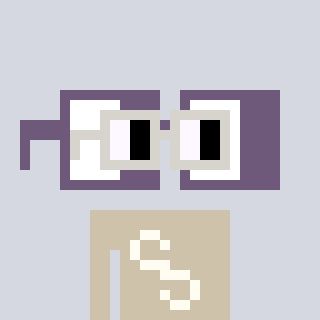
a pixel art character with square light gray glasses, a glasses-shaped head and a bege-colored body on a cool background